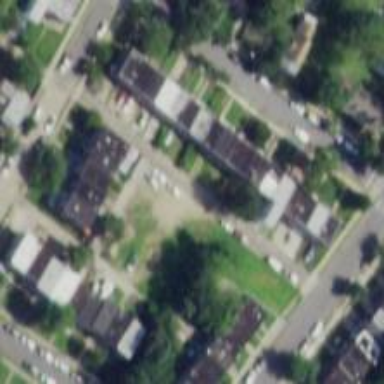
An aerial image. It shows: Alley classified as service road.